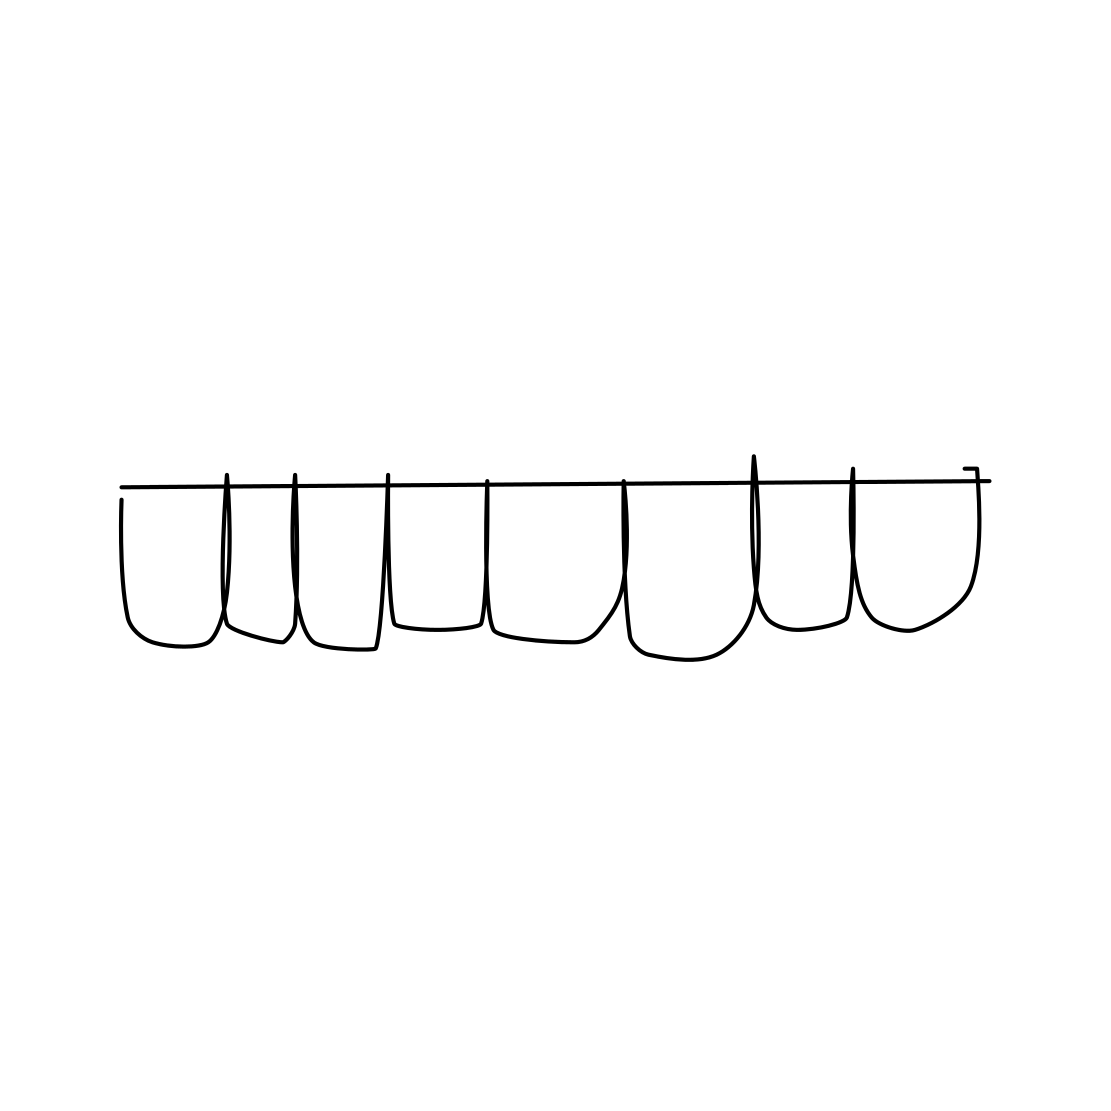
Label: tooth